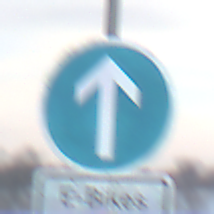
Verkehrszeichen: VorgeschriebeneFahrtrichtungGeradeaus
Zusatzzeichen unten: BesondereFahrzeugeUndTransportgueter13
Umgebung: Outdoor, Nature
Tageszeit: SunriseSunset
Wetter: PartlyCloudy
Licht: Natural
Jahreszeit: NotSpecified
Kontrast: LowContrast